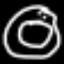
Label: donut